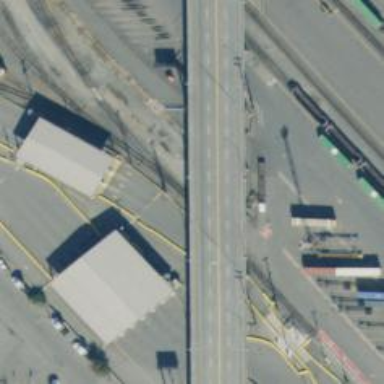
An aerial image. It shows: Railway yard used for servicing trains.